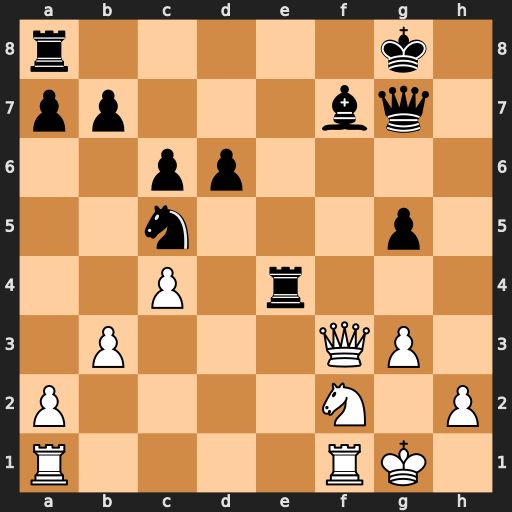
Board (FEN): r5k1/pp3bq1/2pp4/2n3p1/2P1r3/1P3QP1/P4N1P/R4RK1
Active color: w
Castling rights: -
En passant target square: -
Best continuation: Nxe4 Nxe4 Qxe4